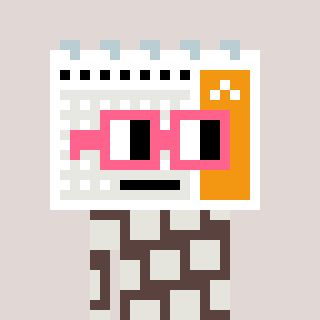
a pixel art character with square pink glasses, a calendar-shaped head and a darkbrown-colored body on a warm background